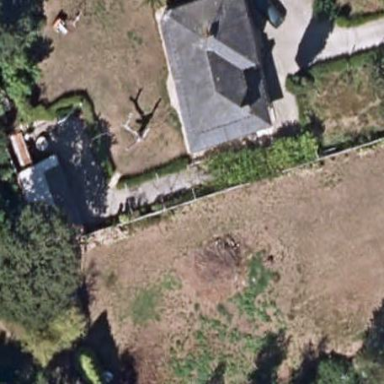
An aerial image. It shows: Simple house.